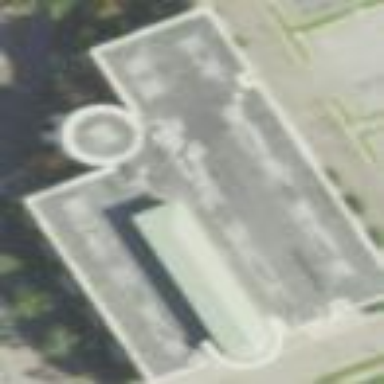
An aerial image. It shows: Building that serves as library.